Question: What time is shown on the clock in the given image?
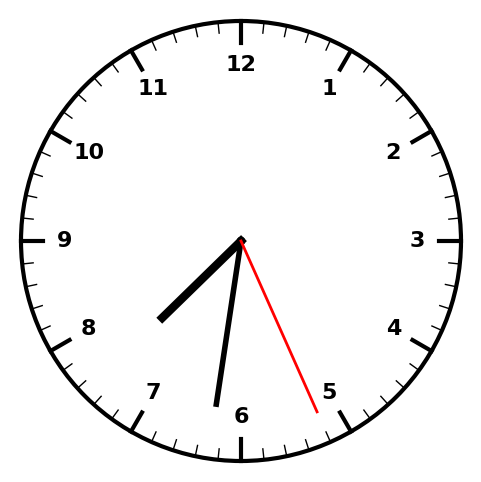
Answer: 07:31:26